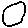
Label: circle